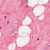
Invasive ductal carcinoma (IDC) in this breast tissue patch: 0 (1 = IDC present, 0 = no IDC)